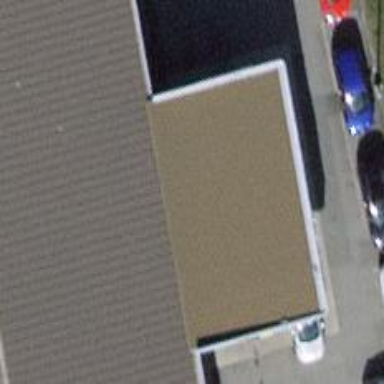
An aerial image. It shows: Fuel station.